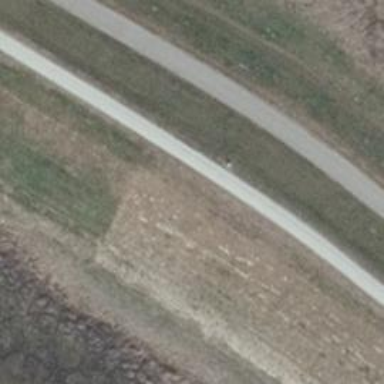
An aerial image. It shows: Gravel path with embankment. The tracktype is grade2.